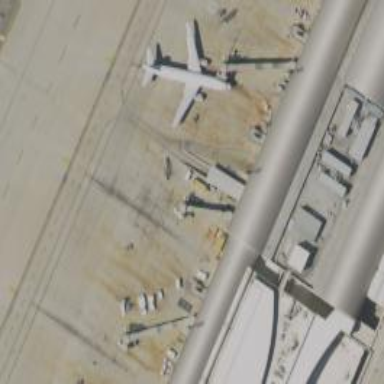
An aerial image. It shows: Airport gate.